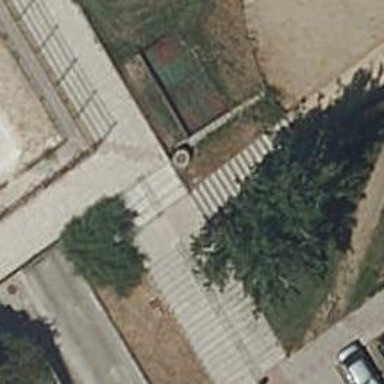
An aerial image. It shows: Set of steps made of paving stones.